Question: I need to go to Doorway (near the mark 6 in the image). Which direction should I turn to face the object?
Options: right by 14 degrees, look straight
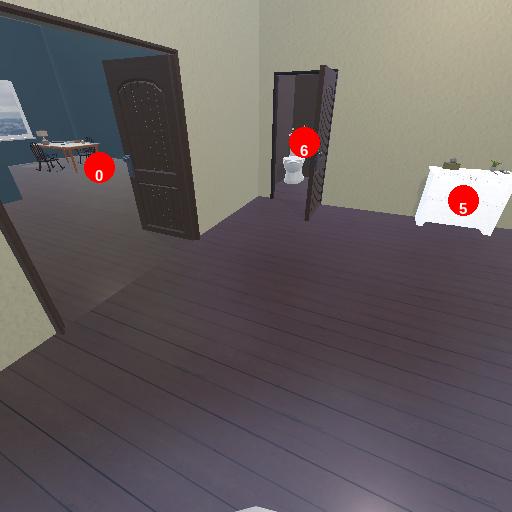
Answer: right by 14 degrees